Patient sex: F
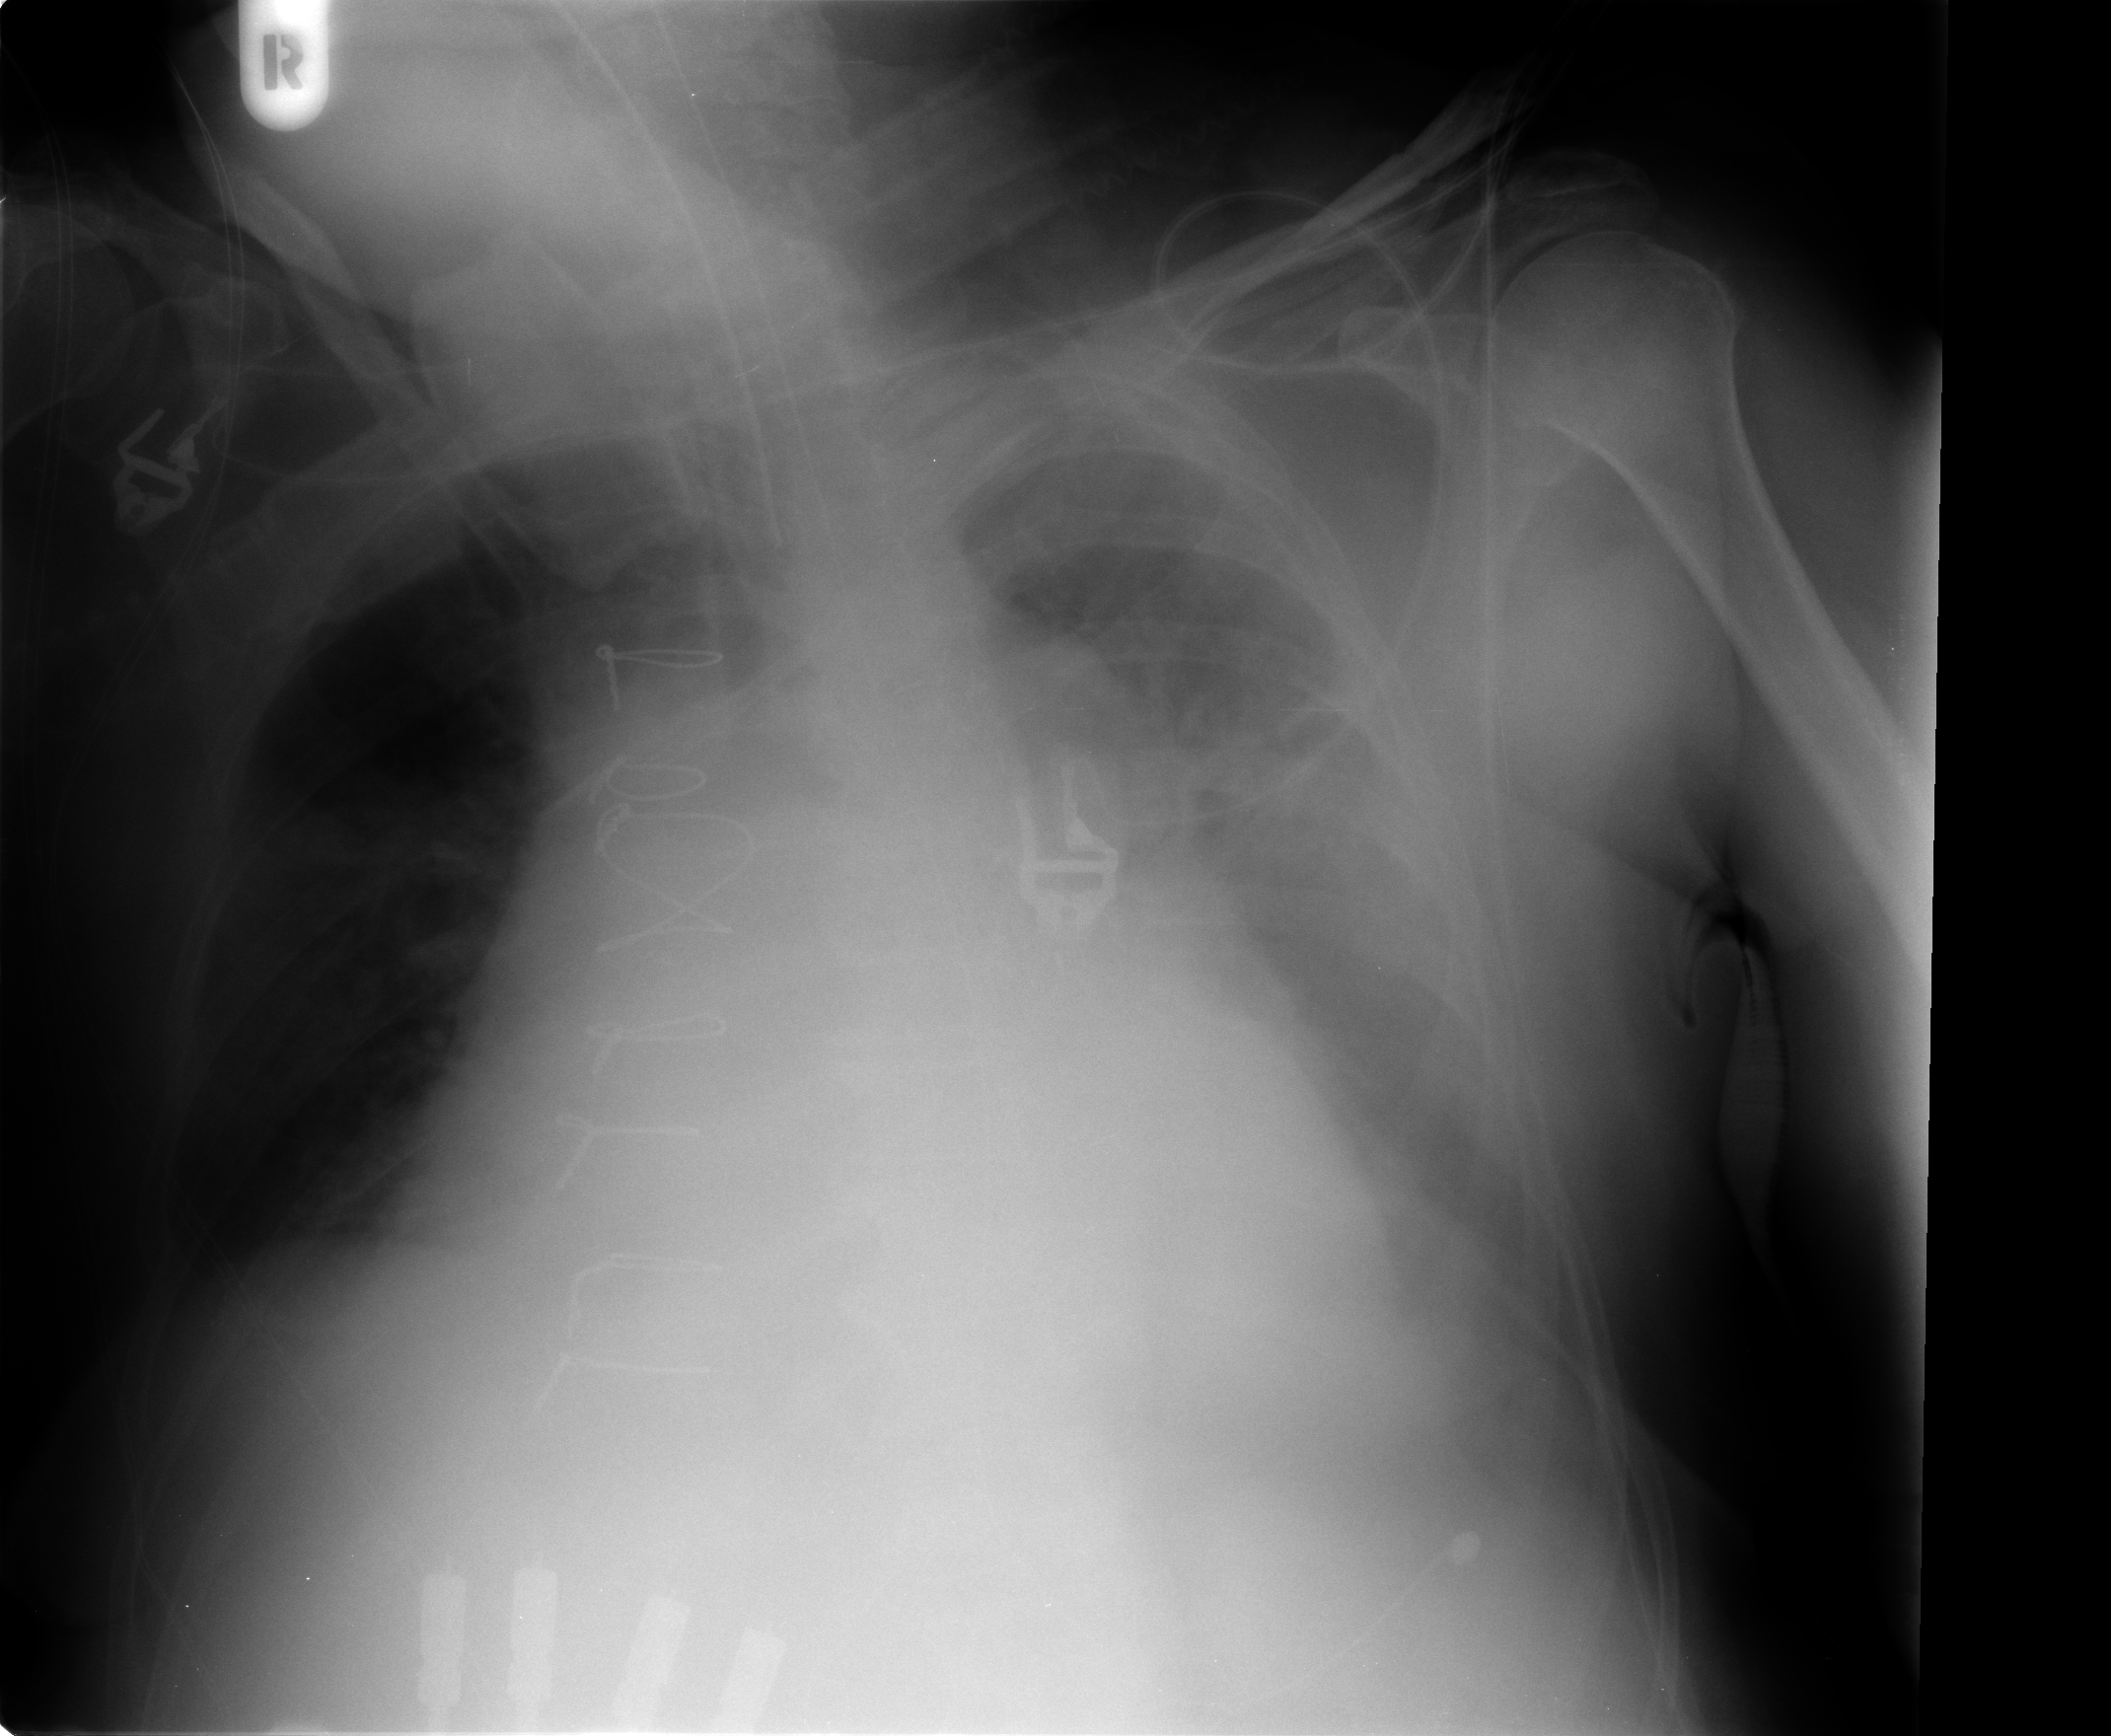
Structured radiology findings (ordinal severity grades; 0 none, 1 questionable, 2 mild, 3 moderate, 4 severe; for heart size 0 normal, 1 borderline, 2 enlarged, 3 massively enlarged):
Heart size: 3
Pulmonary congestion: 2
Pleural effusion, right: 0
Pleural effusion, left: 2
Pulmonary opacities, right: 0
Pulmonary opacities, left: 0
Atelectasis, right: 2
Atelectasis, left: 2